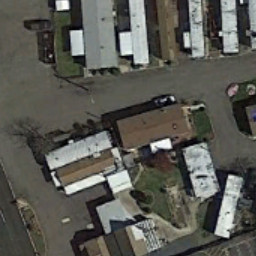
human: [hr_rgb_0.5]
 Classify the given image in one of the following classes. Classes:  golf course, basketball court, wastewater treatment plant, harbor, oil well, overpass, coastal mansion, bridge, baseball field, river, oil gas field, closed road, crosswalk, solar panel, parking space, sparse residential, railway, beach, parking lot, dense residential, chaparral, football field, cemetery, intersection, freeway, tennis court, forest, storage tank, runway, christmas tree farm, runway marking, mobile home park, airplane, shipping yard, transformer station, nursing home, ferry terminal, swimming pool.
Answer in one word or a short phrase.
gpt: mobile home park